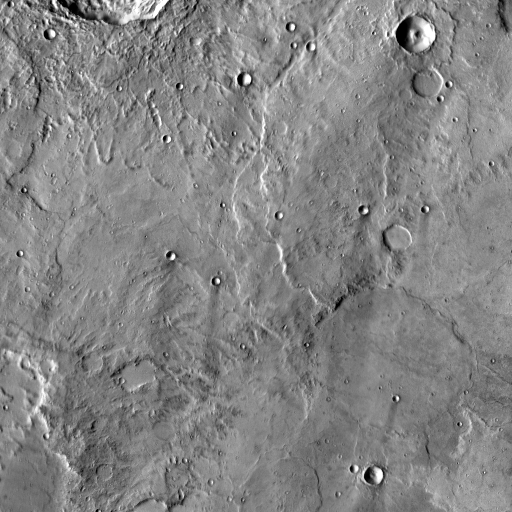
Crater classes present: Background, Other, Layered, Buried, Secondary